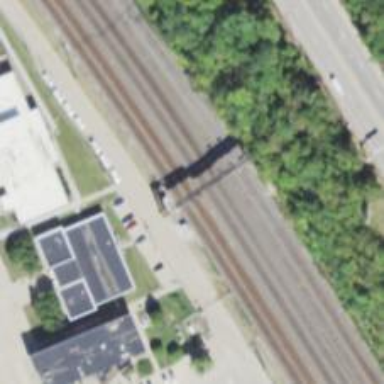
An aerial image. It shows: Railway signal.